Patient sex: F
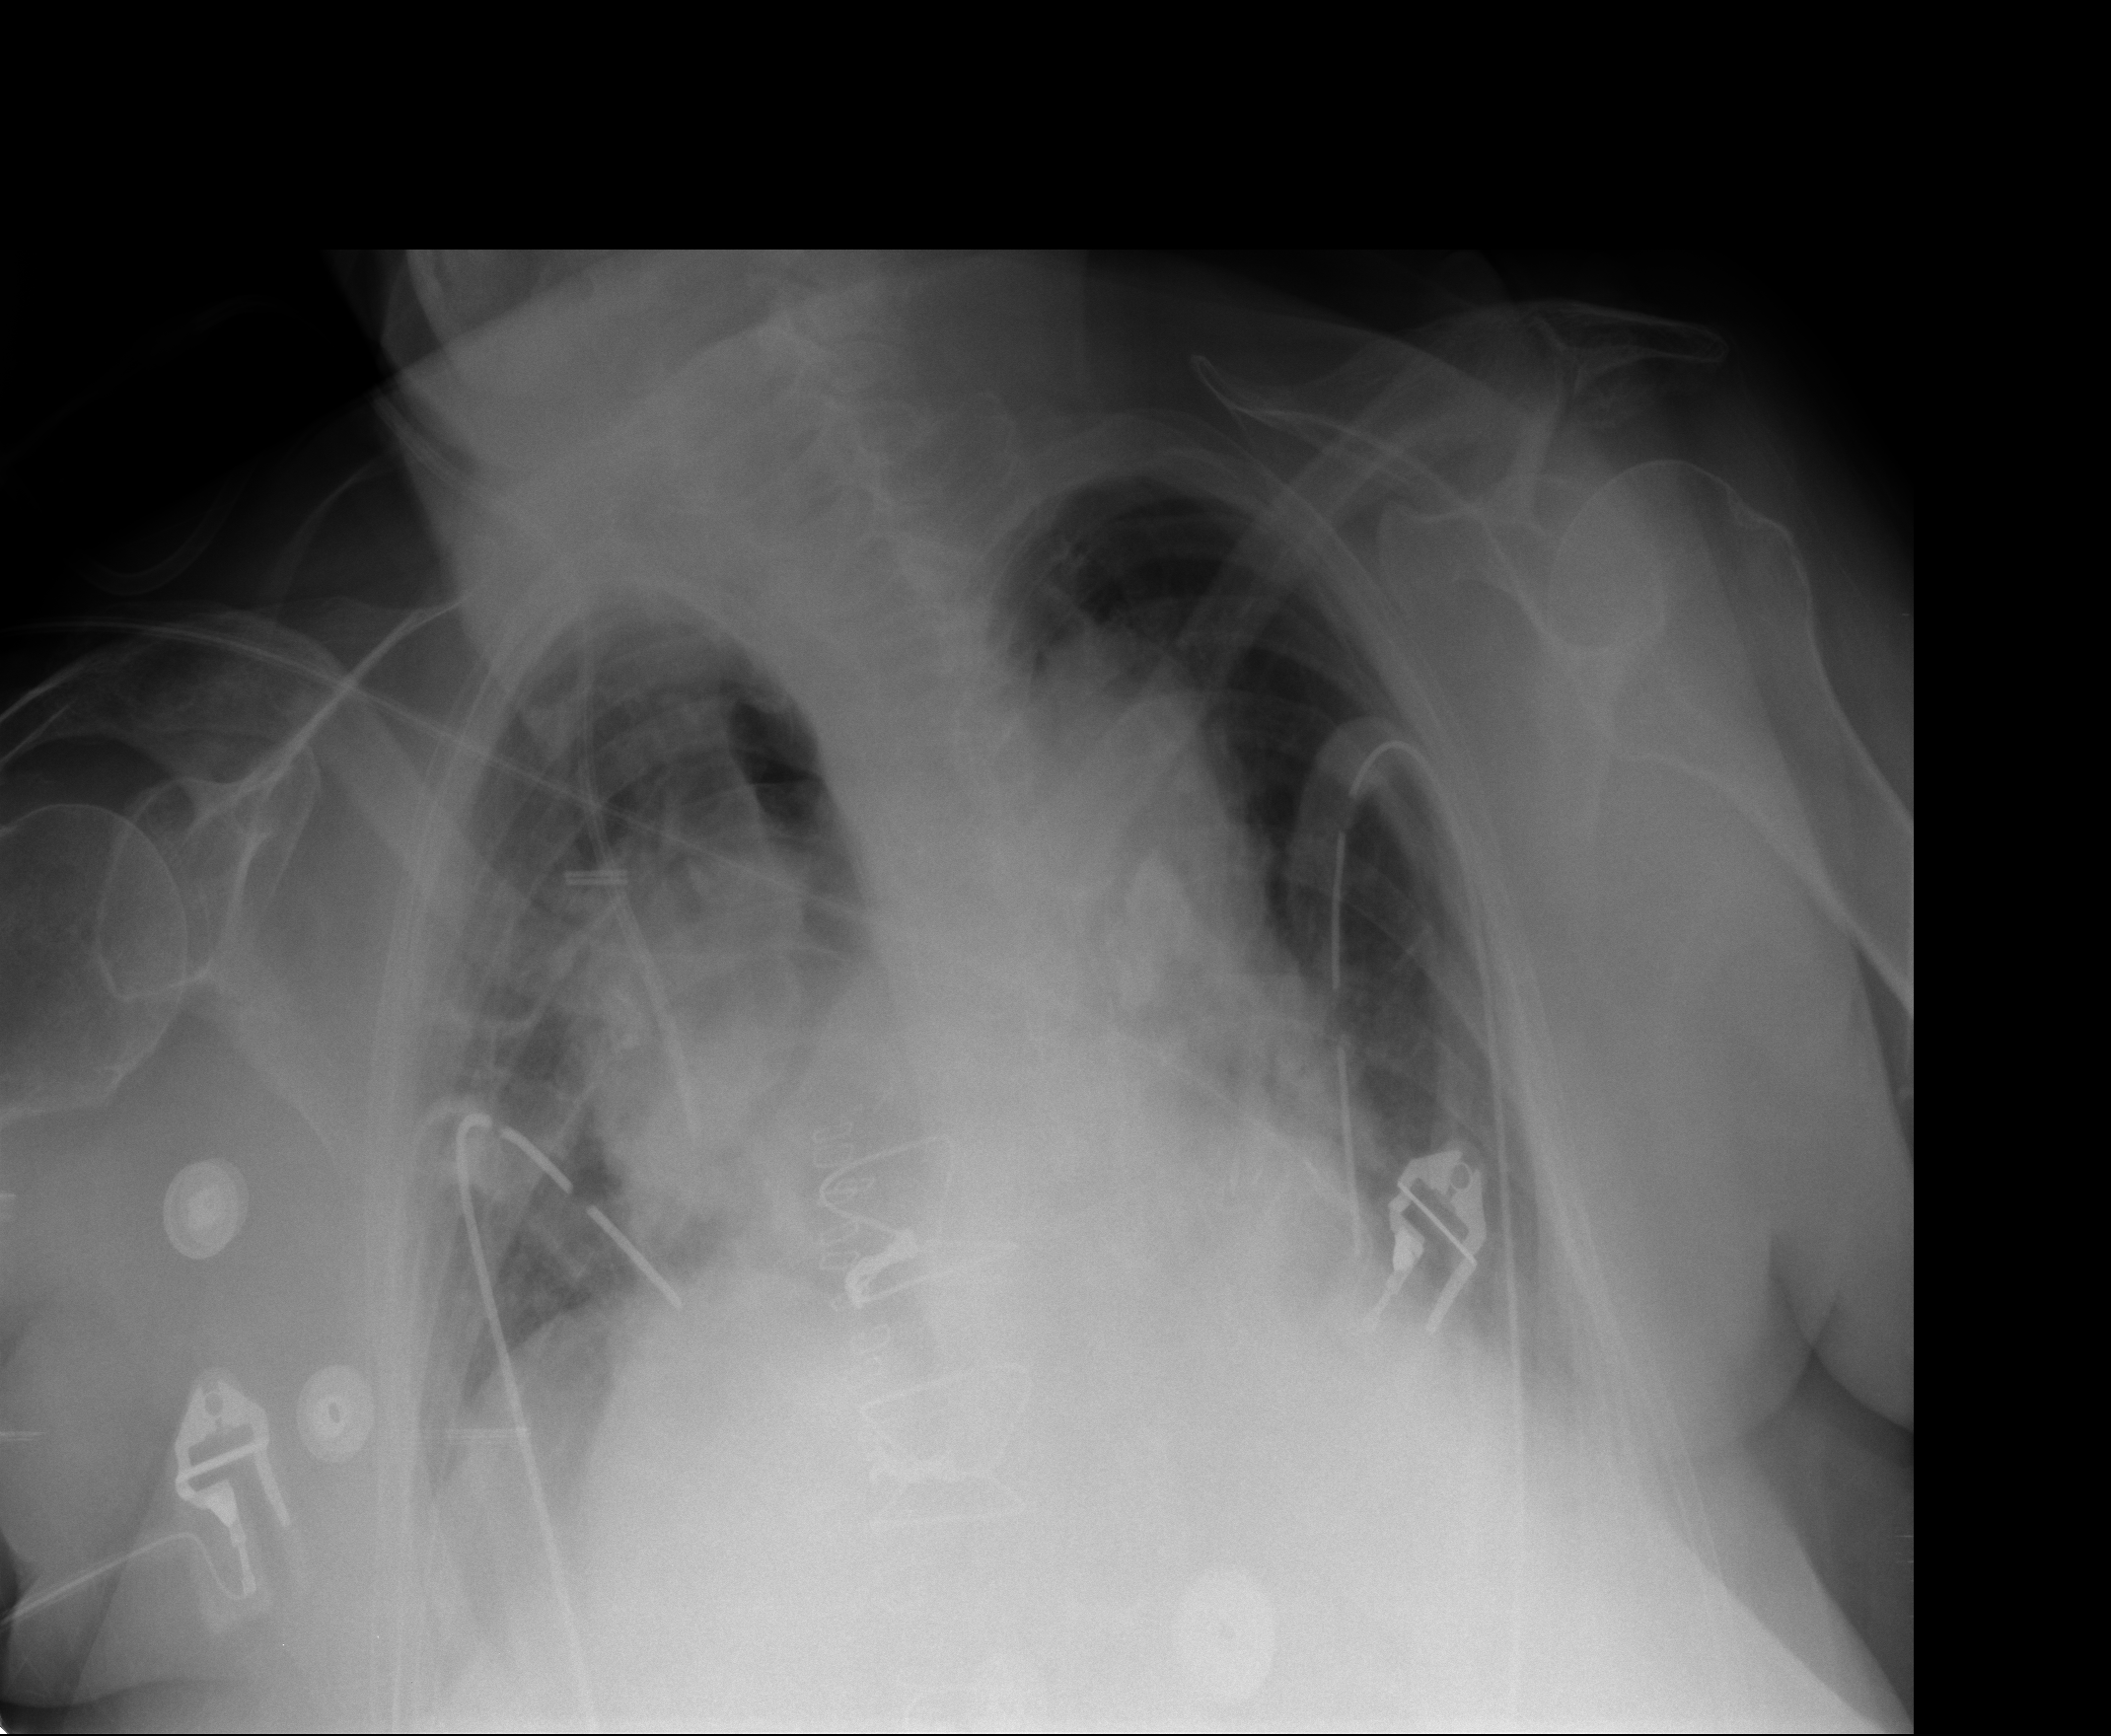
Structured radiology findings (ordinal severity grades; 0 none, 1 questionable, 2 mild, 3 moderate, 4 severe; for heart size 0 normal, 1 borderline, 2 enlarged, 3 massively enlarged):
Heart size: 0
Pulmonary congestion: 0
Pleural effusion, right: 0
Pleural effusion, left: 0
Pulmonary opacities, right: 0
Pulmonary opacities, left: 0
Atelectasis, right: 1
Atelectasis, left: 1